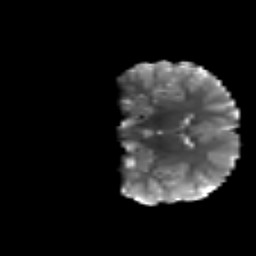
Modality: T2w
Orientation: coronal
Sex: male
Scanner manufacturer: siemens
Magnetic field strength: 3 T
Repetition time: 5 s
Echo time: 0.071 s